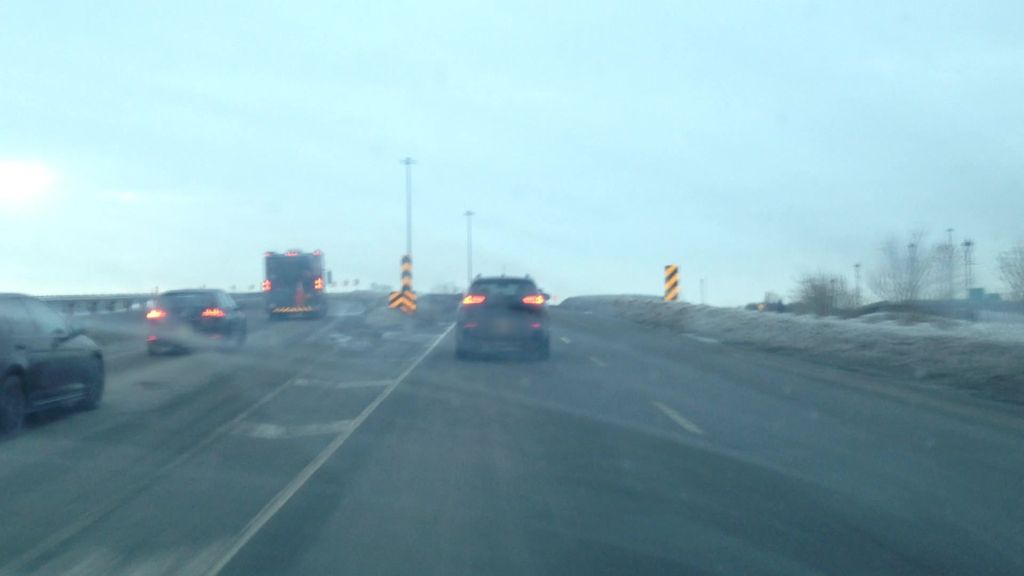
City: montreal